Question: Is there any easy way to set a text field's hint to italic, while keeping the actual text non-italicized? The image below shows what I'm trying to accomplish, but doesn't actually work, as text typed into the first text field is still italicized.

If there's no easy way to do this, I'm thinking that I'll have to implement methods on each of the text fields to check the length of the text, and if zero apply the italic font. This would work, right? Is there a better way?
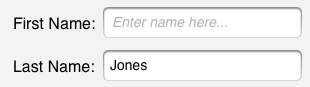
Answer: Try this:
'''
UIFont* italicFont = [UIFont italicSystemFontOfSize:[UIFont systemFontSize]];
[yourTextField setValue:italicFont forKeyPath:@"_placeholderLabel.font"];
'''
---
EDIT:
Ok, here is another (legal) way to do it:
- 'UITextField''drawPlaceholderInRect:'
TextFieldSubclass.h:
'''
@interface TextFieldSubclass : UITextField
@end
'''
TextFieldSubclass.m:
'''
- (void) drawPlaceholderInRect:(CGRect)rect
{
[[UIColor lightGrayColor] setFill];
UIFont* italicFont = [UIFont italicSystemFontOfSize:[UIFont systemFontSize]];
[[self placeholder] drawInRect:rect withFont:italicFont];
}
'''
- 'UITextField'

And that's it. Enjoy.